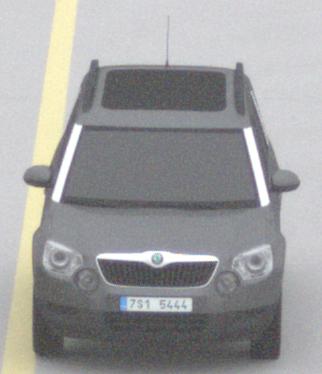
Make: Skoda
Model: Yeti 1.2 TSI
Detailed model: Yeti
Model produced from: 2009/11
Model produced until: 2011/10
Doors: 5
Color: gray
Road condition: dry road
Daytime: midday
Contrast: low contrast